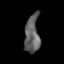
Tissue: skin
Cell type: Epithelial cells
Senescence score: 0.2861
Nuclear area (px): 552
Mean DAPI intensity: 96.125